Question: So, I found <URL>, but none I've read in the past answered my question. The first one does help but I'm stuck with one little problem:
Let's say I have a data frame with 4 variables, x, y, value (of points the shot has; in basketball it's either 2 or 3, depending on how far from the basket you take the shot), and outcome (1 for shot made, 0 for shot missed), on 250 observations. 250 shots with x and y coordinates, value and outcome.
Example:
'''
x y value outcome
<PHONE>.5726 3 0
2 75.0775 -<PHONE> 2 0
3 94.0150 -<PHONE> 2 1
4 <PHONE>.0068 2 0
5 87.7025 -<PHONE> 2 1
# dput below:
structure(list(x = c(169.765, 75.0775, 94.015, 109.165, 87.7025),
y = c(-<PHONE>, -<PHONE>, -147.405, -<PHONE>, -<PHONE>),
value = c(3L, 2L, 2L, 2L, 2L), outcome = c(0L, 0L, 1L, 0L, 1L)),
.Names = c("x", "y", "value", "outcome"), class = "data.frame", row.names = c(NA, -5L))
'''
Negative coordinates because (0/0) is in the top left corner. With the code from the first thread I linked above I was able to bin my data, I just can't figure out how to operate on the binned data. This is what I got so far:

From this code:
'''
# devtools::install_git("https://github.com/hadley/densityvis.git")
library(densityvis)
bin = hex_bin(df$x, df$y, var4=df$value, frequency.to.area=TRUE)
hexes = hex_coord_df(x=bin$x, y=bin$y,
width=attr(bin,"width"), height=attr(bin,"height"),
size=bin$size)
hexes$rightness = rep(bin$col, each=6)
ggplot(hexes, aes(x=x, y=y)) + geom_polygon(aes(fill=rightness, group=id))
'''
With the size displaying how many shots were TAKEN from the given area. Color gives the value of the shots from that area. What I want is something like points per shot, meaning: summing up the points per bin and then dividing by the number of shots taken, ranging from 0 (no shots made) to 3 (all shots made from a 3 point area) and displaying only bins with at least two shots TAKEN.
I know it is a lot to ask, and it's my problem that I can't do it on my own. But if anyone had the time, any help would be much appreciated.
:
I uploaded the csv sample that created the above image <URL>.
I don't know if it's cool to post 300 lines of code into a question, that's why I link <URL>. My slightly modified example is in the code bracket above, I just ran
'''
df <- read.csv("sample_data.csv", header=TRUE)
'''
beforehand.
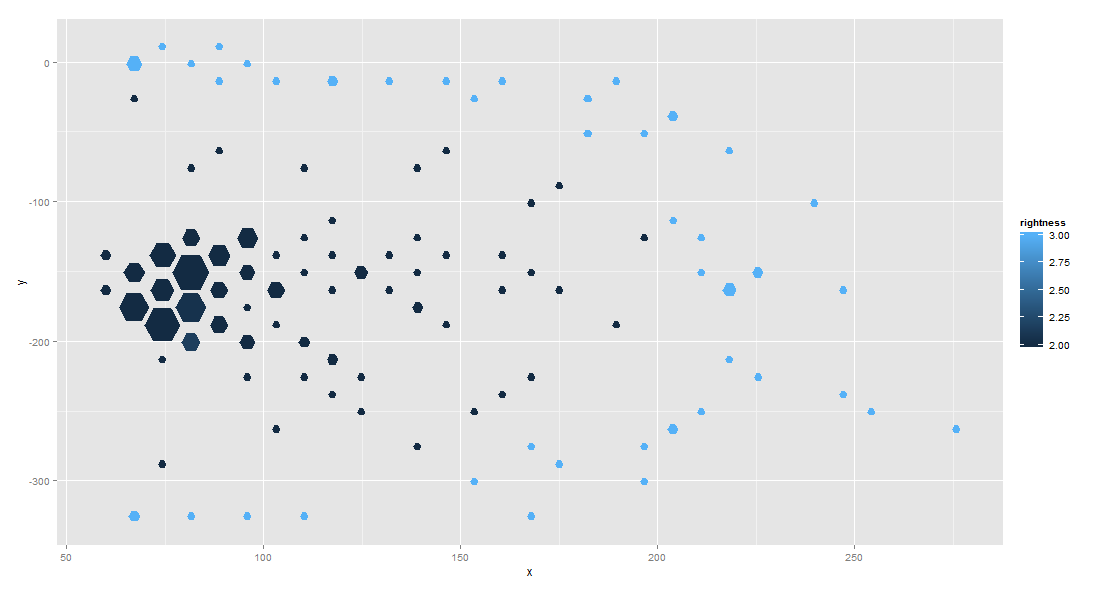
Answer: As the hex_bin code stands the zero value observations are filtered out. This can be changed by removing the '& var4 > 0' argument from 'clean_xy' (line 117 in github). Then the following:
'''
df$pts = 0
for(i in 1:nrow(df)) if(df$outcome[i] == 1) df$pts[i] = df$value[i]
bin = hex_bin(df$x, df$y, var4=df$pts, frequency.to.area=TRUE)
hexes = hex_coord_df(x=bin$x, y=bin$y, width=attr(bin,"width"), height=attr(bin,"height"), size=bin$size)
hexes$points = rep(bin$col, each=6)
ggplot(hexes, aes(x=x, y=y)) + geom_polygon(aes(fill=points, group=id))
'''
gives you:

Is that what you're looking for?